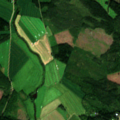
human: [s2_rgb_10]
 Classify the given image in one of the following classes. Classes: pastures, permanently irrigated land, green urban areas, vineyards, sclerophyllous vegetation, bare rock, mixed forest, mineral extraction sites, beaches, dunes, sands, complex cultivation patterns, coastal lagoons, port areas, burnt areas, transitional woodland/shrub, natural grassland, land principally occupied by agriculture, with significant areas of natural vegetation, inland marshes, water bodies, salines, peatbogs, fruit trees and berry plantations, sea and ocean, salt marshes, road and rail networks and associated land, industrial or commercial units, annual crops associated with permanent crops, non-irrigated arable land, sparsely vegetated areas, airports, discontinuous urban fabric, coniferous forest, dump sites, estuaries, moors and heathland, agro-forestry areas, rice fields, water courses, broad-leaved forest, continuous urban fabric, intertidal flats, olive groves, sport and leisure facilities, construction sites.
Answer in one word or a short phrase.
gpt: non-irrigated arable land, land principally occupied by agriculture, with significant areas of natural vegetation, coniferous forest, mixed forest